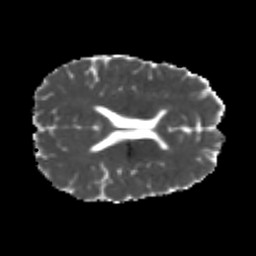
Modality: MD
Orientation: axial
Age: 24
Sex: male
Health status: healthy
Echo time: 0.074 s